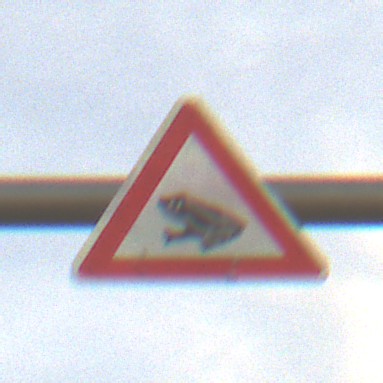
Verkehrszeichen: AmphibienwanderungRechts
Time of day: SunriseSunset
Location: Outdoor (Nature)
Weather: PartlyCloudy
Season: NotSpecified
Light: Natural